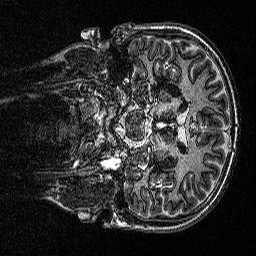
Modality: MP2RAGE
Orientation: coronal
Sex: male
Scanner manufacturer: siemens
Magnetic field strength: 3 T
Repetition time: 5 s
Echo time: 0.00292 s